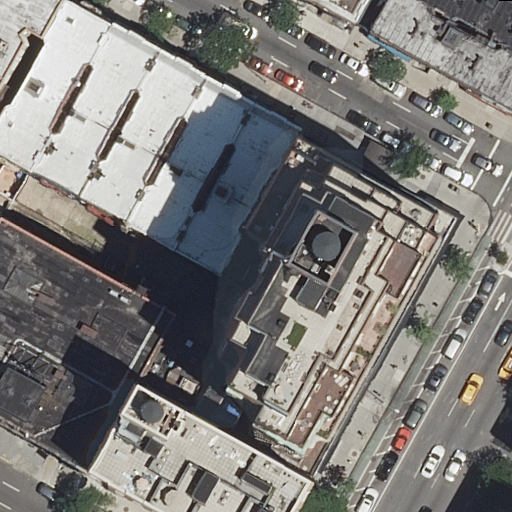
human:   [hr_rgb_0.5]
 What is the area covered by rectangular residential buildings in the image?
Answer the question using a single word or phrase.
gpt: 1389m2

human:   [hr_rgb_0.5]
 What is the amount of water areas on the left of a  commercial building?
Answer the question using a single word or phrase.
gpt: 0

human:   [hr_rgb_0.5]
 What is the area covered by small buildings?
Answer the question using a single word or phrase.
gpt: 151m2

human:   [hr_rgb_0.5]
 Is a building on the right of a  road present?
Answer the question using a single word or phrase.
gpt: yes

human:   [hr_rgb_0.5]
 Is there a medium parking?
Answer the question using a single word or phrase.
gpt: no

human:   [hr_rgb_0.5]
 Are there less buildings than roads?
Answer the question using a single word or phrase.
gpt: no

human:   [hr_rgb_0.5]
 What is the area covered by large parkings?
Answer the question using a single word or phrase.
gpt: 1090m2

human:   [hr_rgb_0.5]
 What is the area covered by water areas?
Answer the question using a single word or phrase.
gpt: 0m2

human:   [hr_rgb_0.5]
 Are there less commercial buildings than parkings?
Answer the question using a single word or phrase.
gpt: yes

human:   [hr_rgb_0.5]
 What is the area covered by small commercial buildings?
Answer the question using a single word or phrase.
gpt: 0m2

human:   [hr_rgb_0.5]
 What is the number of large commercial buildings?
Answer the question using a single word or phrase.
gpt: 0

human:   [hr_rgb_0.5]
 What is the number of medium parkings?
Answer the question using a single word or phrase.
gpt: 0

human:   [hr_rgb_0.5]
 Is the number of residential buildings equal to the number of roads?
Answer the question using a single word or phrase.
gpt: no

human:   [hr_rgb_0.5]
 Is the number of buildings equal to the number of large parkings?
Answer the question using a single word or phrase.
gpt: no

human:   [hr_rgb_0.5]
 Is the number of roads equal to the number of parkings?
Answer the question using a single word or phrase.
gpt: no

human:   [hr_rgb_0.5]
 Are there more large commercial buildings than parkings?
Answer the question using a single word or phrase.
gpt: no

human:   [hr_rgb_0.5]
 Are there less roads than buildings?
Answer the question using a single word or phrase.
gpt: yes

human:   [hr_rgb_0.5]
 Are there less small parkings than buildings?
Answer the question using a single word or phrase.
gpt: yes

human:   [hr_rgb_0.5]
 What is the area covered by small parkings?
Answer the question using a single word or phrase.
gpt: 0m2

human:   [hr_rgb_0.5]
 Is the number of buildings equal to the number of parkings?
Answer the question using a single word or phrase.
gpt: no

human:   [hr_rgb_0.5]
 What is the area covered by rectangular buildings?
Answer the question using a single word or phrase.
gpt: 1389m2

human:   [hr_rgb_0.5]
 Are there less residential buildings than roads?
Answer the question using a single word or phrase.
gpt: no

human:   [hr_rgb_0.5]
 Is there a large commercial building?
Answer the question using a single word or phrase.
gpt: no

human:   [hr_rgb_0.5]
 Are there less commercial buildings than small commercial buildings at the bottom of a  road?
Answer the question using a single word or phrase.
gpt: no

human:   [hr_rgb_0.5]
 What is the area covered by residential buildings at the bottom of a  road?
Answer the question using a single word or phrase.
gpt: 3759m2

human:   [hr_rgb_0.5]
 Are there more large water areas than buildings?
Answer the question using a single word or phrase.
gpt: no

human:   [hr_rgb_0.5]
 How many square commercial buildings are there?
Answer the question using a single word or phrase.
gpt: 0

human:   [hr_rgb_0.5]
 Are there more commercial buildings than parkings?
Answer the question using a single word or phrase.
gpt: no

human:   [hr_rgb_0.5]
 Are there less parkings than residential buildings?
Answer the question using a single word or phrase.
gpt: yes

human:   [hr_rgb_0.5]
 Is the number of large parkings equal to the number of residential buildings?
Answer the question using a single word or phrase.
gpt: no

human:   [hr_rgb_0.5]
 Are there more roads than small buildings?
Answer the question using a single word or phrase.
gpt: yes

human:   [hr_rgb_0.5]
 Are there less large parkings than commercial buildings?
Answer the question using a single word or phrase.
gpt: no

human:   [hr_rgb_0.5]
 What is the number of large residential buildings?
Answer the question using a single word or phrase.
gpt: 2

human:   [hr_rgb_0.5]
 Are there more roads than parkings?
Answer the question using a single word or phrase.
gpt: yes

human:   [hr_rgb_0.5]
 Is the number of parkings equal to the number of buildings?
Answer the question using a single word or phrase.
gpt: no

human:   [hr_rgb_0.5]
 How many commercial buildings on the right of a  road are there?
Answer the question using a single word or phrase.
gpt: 0